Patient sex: M
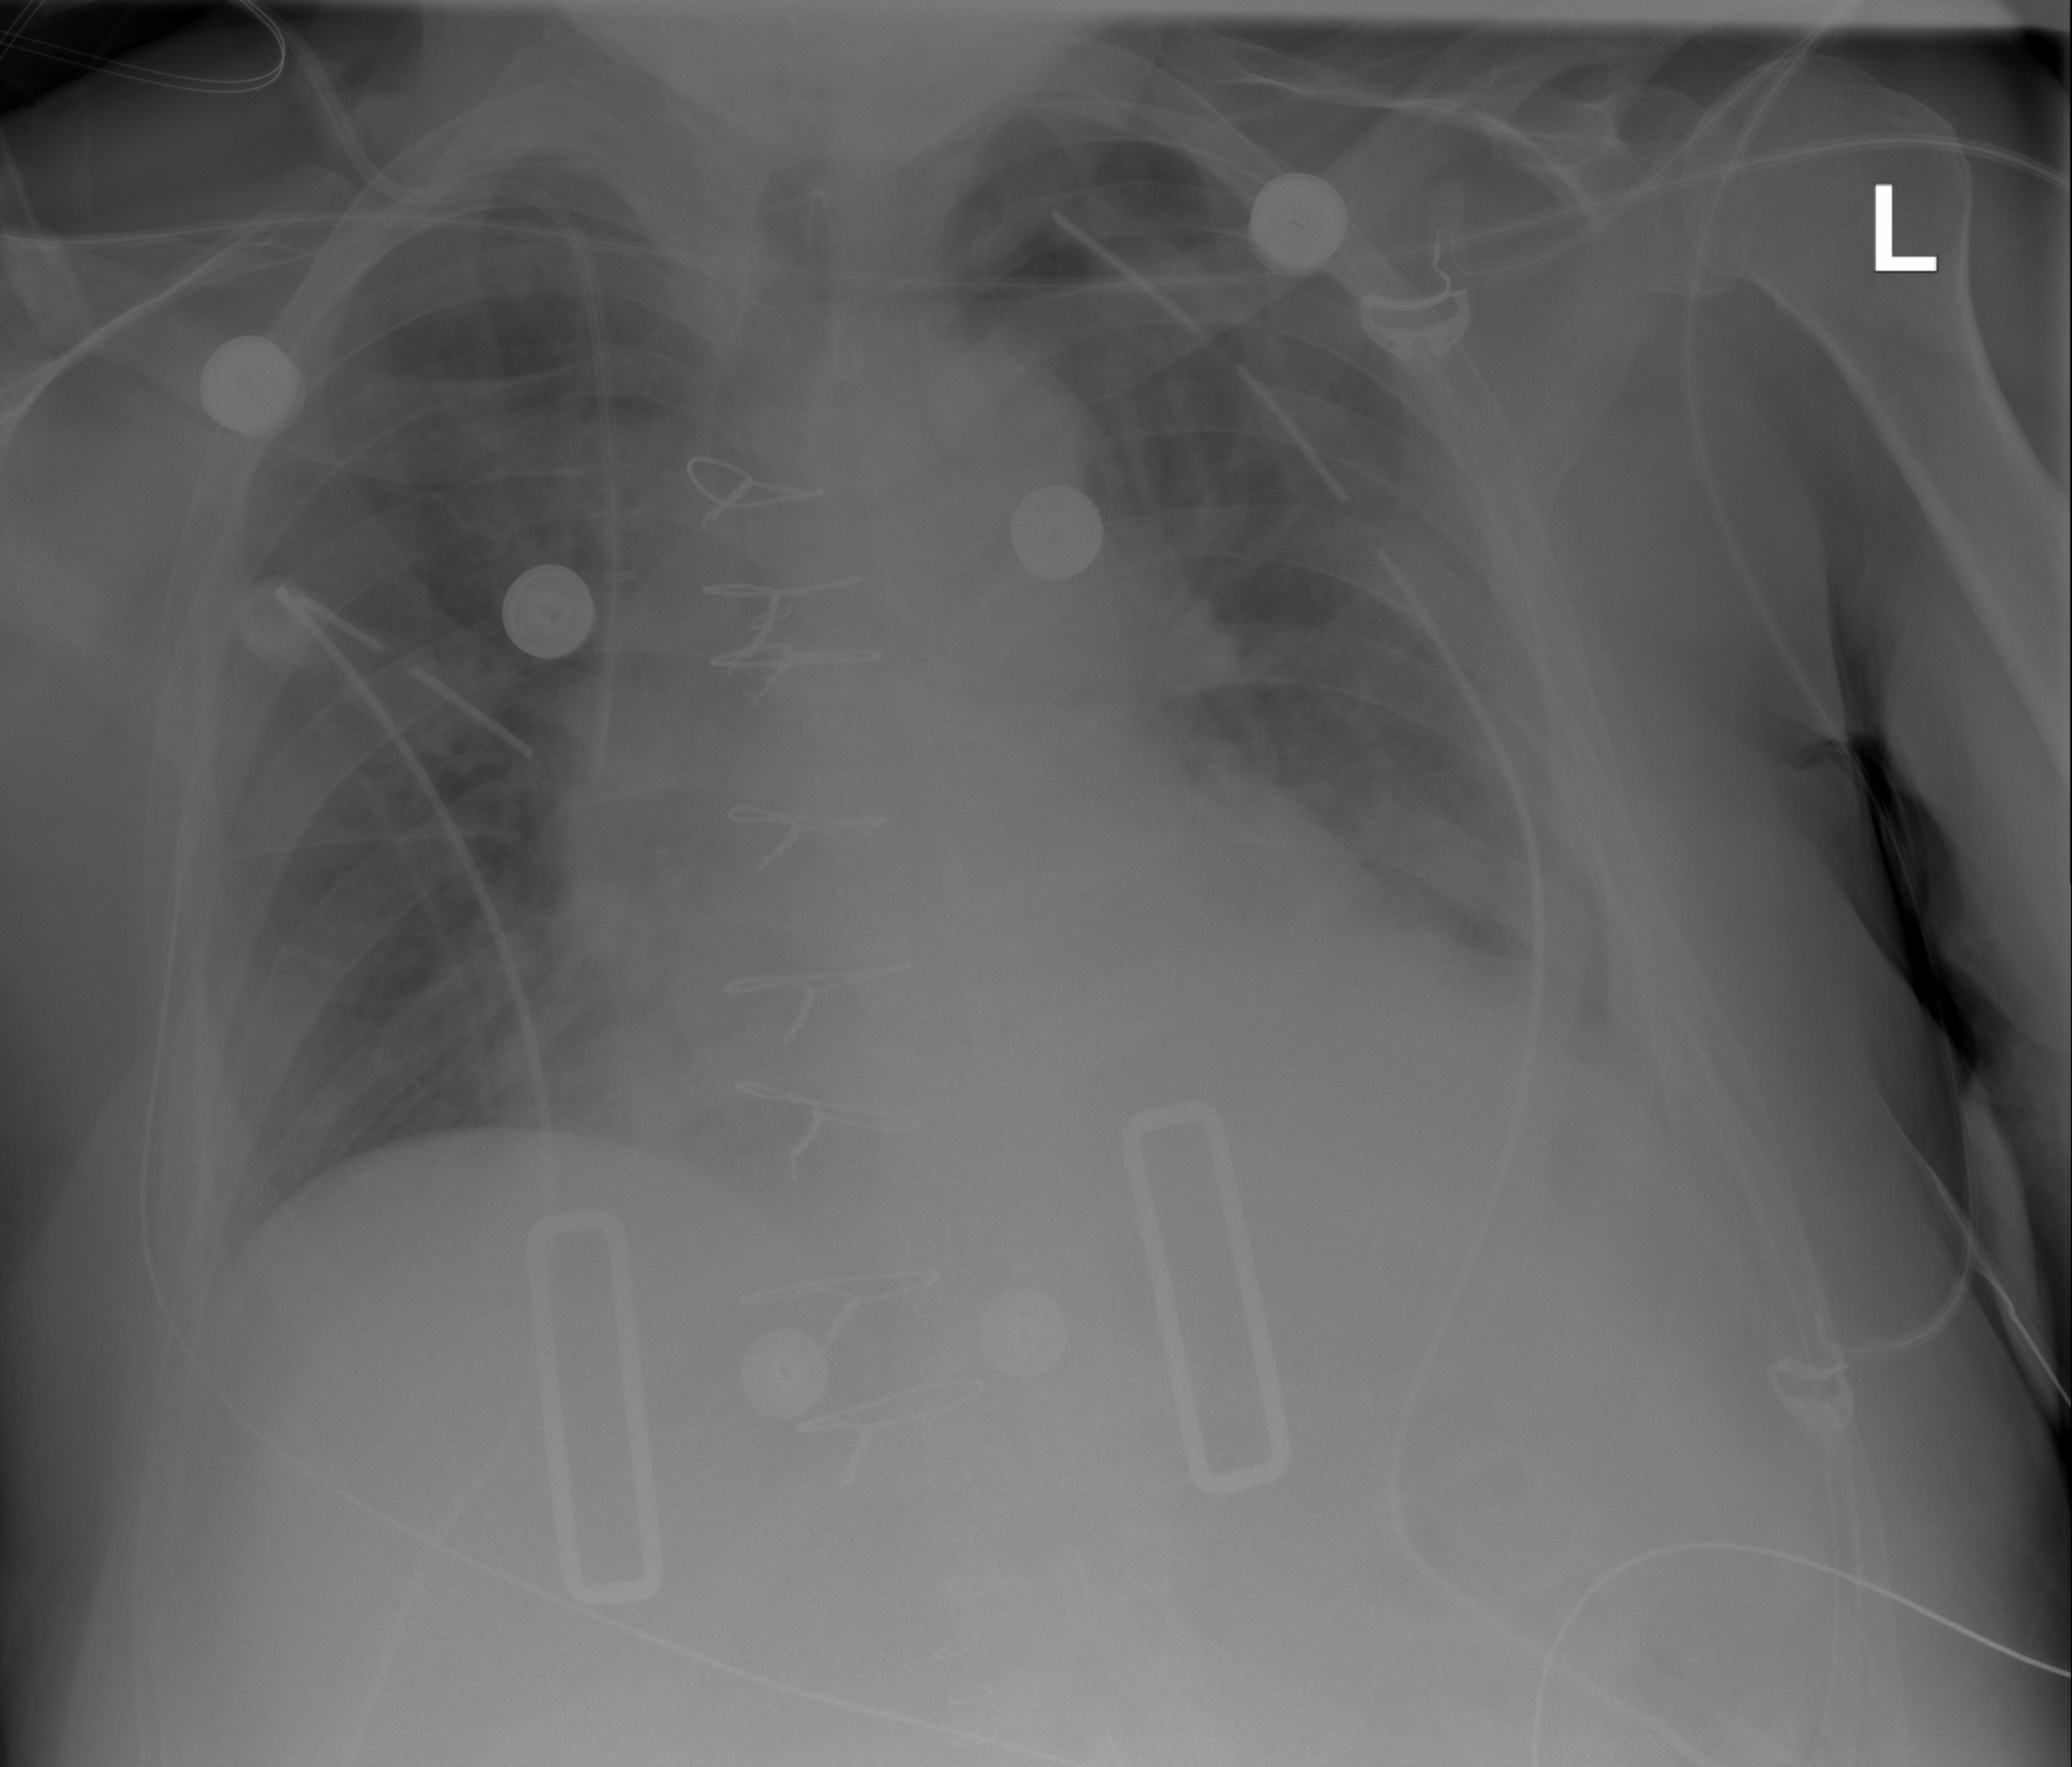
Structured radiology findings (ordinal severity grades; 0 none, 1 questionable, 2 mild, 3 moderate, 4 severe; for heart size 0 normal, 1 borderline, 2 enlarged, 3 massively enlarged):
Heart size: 2
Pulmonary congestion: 2
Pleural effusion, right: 1
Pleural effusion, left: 2
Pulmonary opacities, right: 0
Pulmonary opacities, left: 0
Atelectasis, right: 0
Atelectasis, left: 2